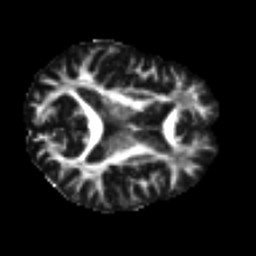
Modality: FA
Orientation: axial
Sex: male
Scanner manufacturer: ge
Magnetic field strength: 3 T
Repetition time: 7 s
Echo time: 0.08 s